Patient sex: M
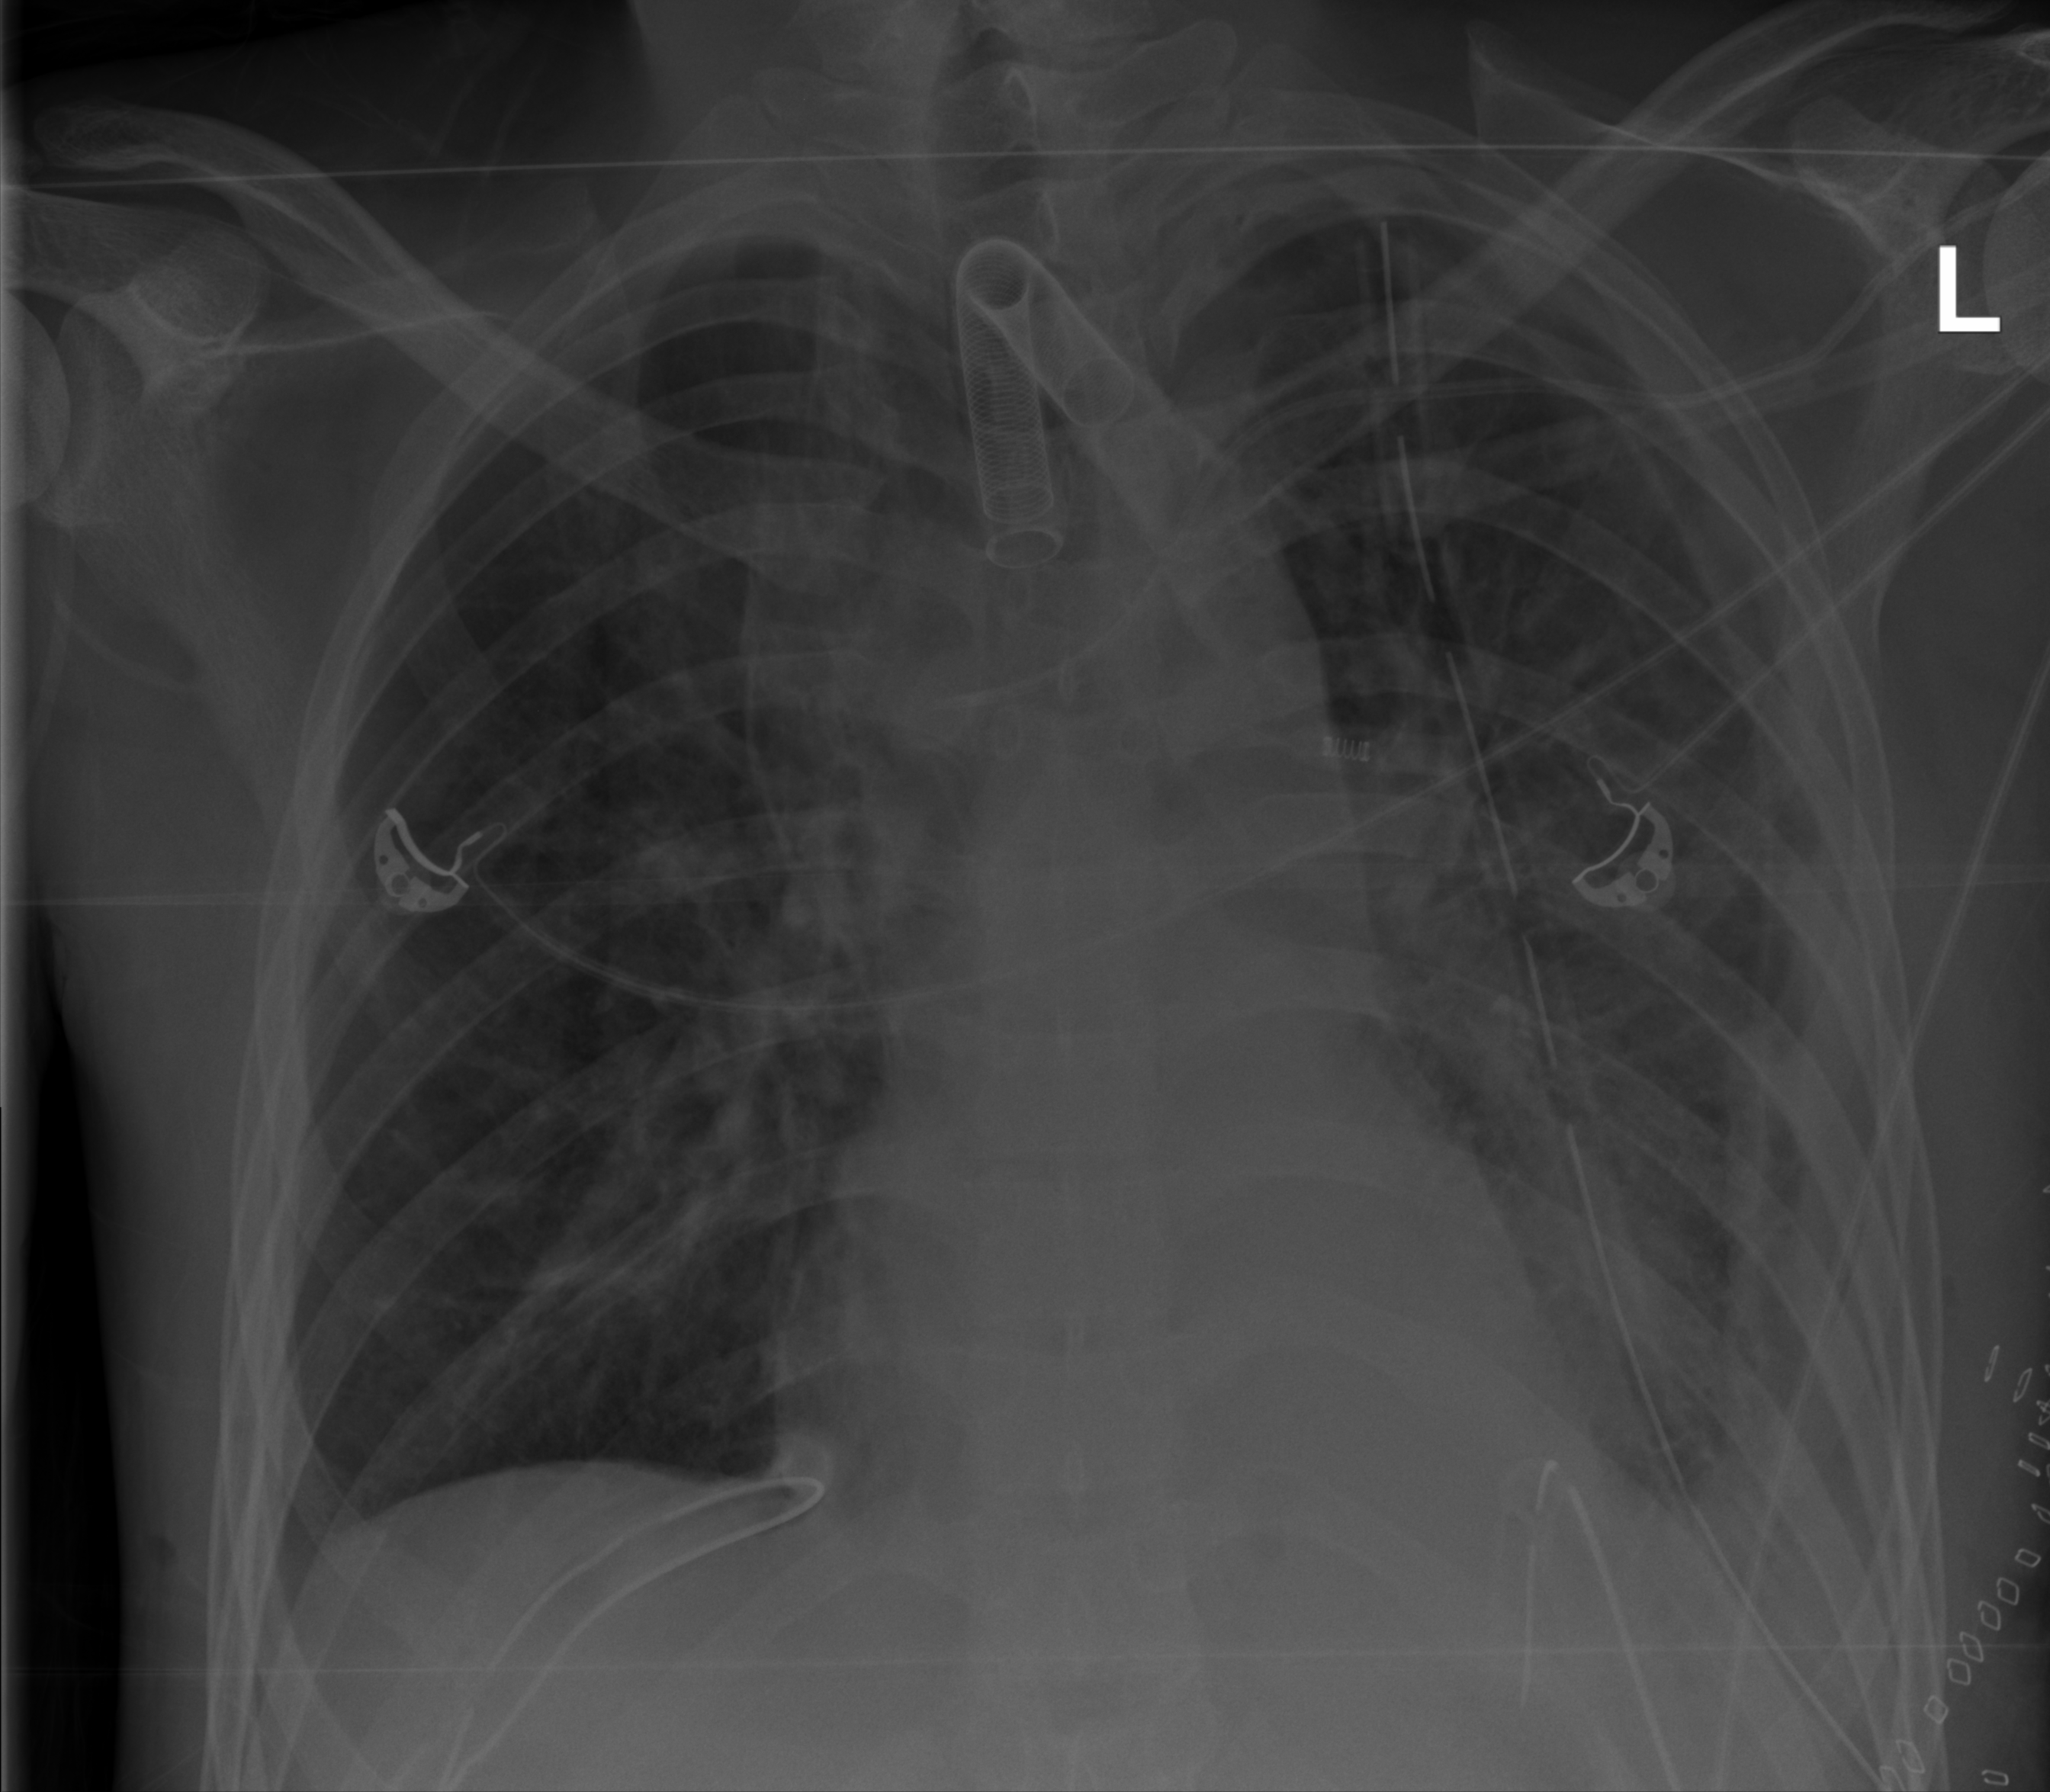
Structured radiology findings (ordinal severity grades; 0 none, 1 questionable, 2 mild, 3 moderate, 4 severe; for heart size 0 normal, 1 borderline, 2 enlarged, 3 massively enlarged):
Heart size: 0
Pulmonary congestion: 0
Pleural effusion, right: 0
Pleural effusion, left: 2
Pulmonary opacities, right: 2
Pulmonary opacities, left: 2
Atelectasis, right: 2
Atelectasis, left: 3